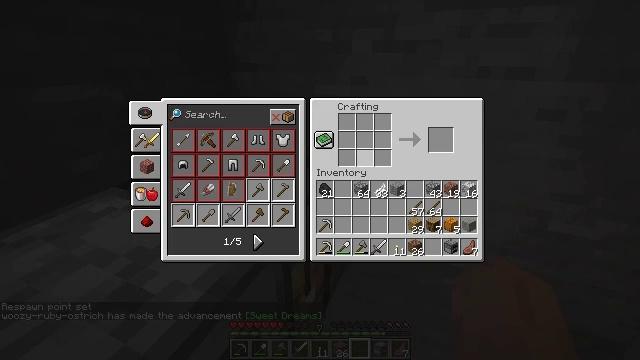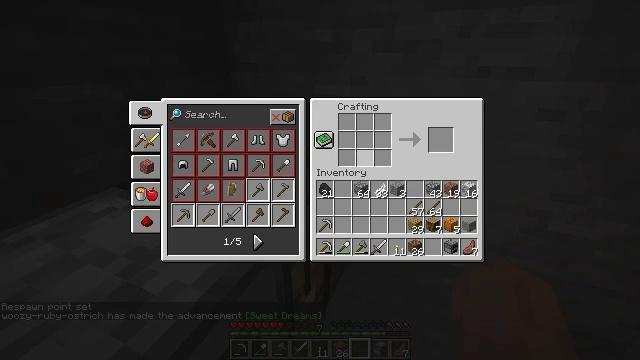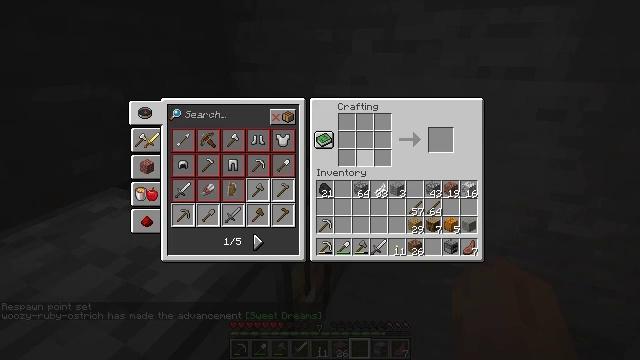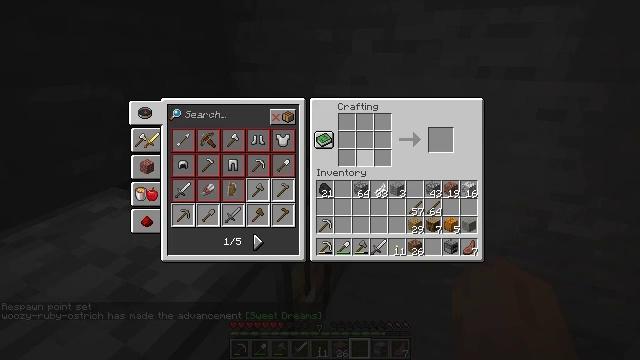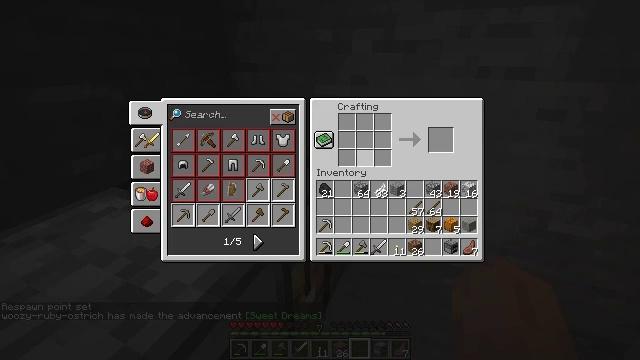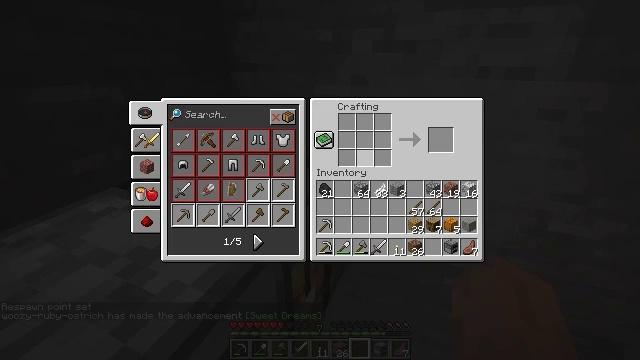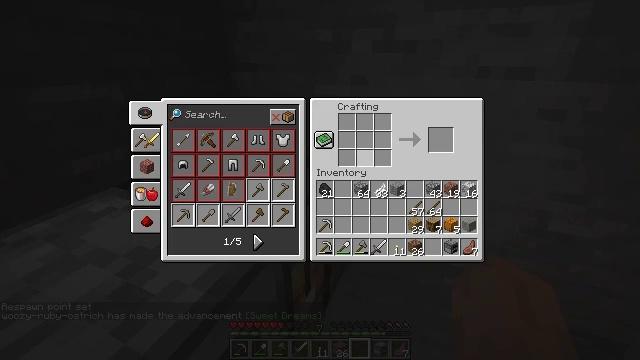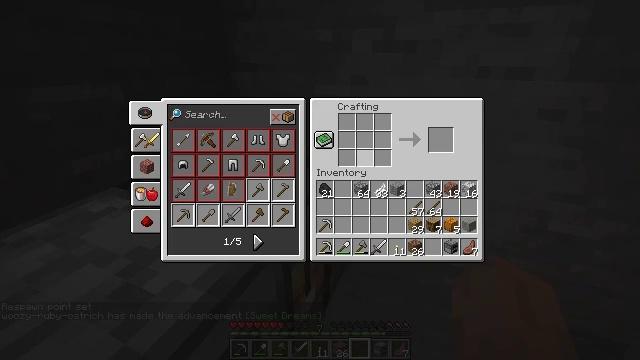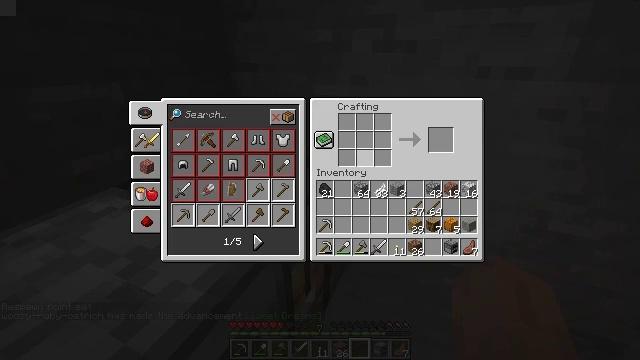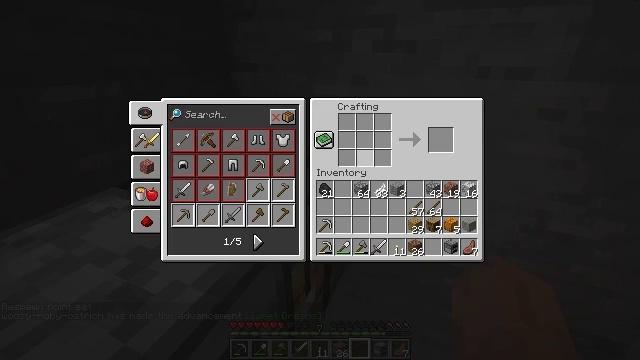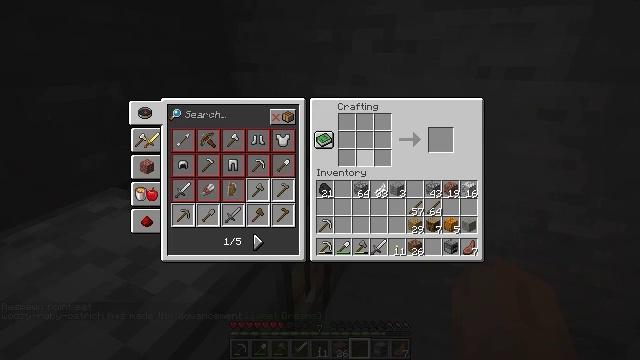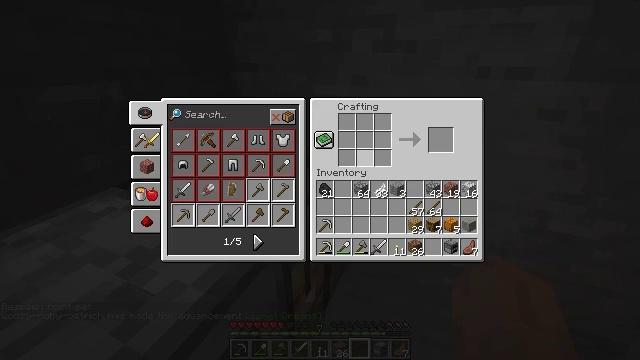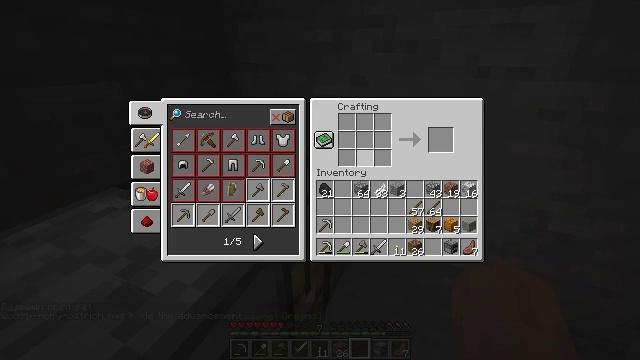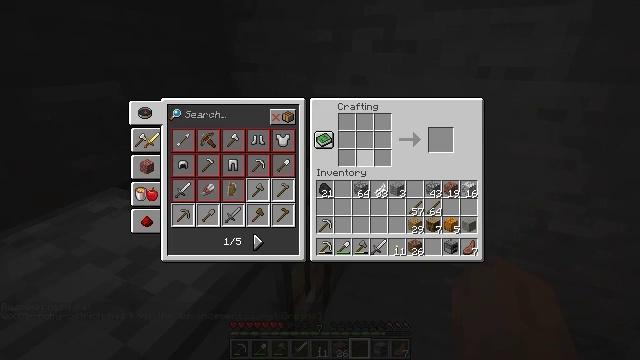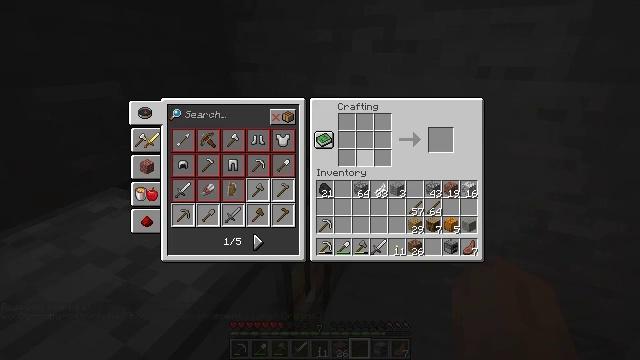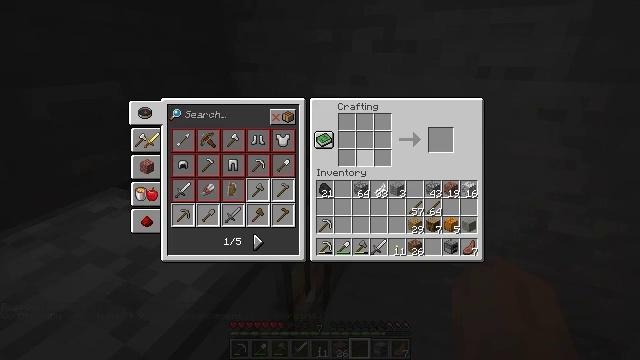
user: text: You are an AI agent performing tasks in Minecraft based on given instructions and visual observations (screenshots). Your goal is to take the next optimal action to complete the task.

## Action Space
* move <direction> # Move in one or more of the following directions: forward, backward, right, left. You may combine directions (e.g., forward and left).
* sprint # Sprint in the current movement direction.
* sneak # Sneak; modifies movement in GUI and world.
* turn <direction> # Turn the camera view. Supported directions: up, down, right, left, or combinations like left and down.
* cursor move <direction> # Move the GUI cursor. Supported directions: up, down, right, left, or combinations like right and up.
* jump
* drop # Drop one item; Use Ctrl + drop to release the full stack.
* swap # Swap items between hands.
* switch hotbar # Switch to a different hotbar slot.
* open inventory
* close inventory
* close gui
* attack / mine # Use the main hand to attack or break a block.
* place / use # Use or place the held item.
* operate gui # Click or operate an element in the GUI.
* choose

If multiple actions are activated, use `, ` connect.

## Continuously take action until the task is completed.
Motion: motion action
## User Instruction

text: Drop a pumpkin.
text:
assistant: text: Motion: no_op
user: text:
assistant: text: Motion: no_op
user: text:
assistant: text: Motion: no_op
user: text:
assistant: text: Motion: no_op
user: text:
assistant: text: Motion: no_op
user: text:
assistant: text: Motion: no_op
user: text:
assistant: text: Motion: no_op
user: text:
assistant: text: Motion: no_op
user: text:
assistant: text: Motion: no_op
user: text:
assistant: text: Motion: no_op
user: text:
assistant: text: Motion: no_op
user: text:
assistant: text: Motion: no_op
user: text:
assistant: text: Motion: no_op
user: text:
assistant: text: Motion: no_op
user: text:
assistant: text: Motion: no_op
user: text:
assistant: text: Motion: no_op
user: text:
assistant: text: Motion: no_op
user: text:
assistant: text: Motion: no_op
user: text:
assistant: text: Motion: close gui
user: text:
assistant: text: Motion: turn right and down
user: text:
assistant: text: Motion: turn right and down
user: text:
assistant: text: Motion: turn right and down
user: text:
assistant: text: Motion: move forward, turn right and down
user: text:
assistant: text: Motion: move forward, turn right and down
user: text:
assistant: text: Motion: move forward, turn right and down
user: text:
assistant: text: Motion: move forward and move left, turn right and down
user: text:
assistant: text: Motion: move forward and move left, turn right and down
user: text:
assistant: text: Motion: move forward and move left, turn right
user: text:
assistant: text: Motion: move left, turn right and down
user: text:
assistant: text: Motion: turn right